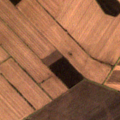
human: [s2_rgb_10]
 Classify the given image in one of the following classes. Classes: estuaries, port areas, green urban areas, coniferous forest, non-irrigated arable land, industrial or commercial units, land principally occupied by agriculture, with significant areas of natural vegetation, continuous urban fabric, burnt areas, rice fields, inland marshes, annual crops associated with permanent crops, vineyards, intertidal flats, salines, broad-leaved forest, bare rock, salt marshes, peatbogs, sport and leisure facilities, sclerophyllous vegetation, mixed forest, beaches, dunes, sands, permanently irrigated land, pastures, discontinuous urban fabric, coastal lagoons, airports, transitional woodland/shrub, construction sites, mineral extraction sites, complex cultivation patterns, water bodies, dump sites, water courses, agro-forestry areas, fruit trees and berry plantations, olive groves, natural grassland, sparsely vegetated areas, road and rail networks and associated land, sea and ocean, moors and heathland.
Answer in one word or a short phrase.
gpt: non-irrigated arable land